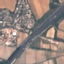
Land use / land cover: Highway